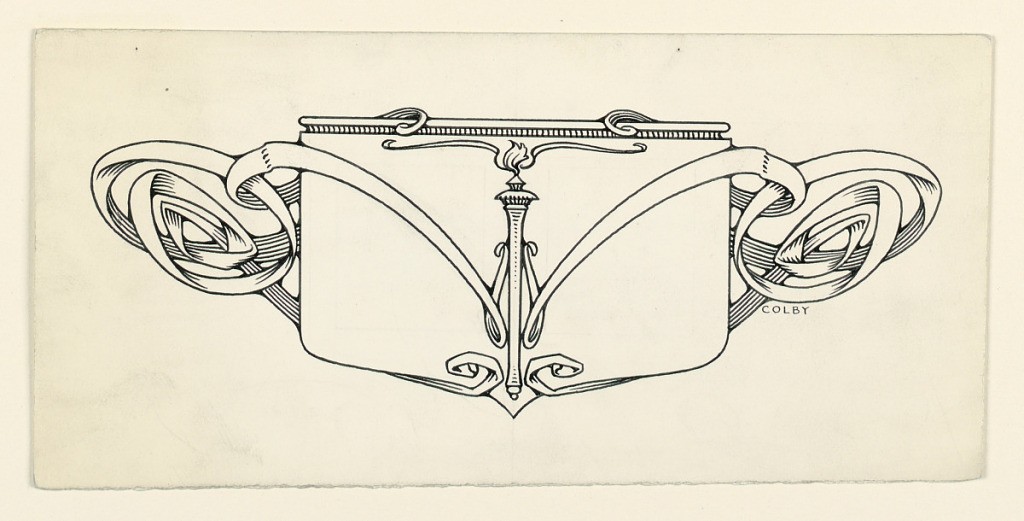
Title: Tailpiece
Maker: Homer Wayland Colby, American, 1874–1950
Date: ca. 1910
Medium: Pen and ink on illustration board
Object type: Drawing
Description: A symmetrical design: a lighted torch, center, against a blank shield, flanked by interlaced banderoles.